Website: home-depot
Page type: account-dashboard
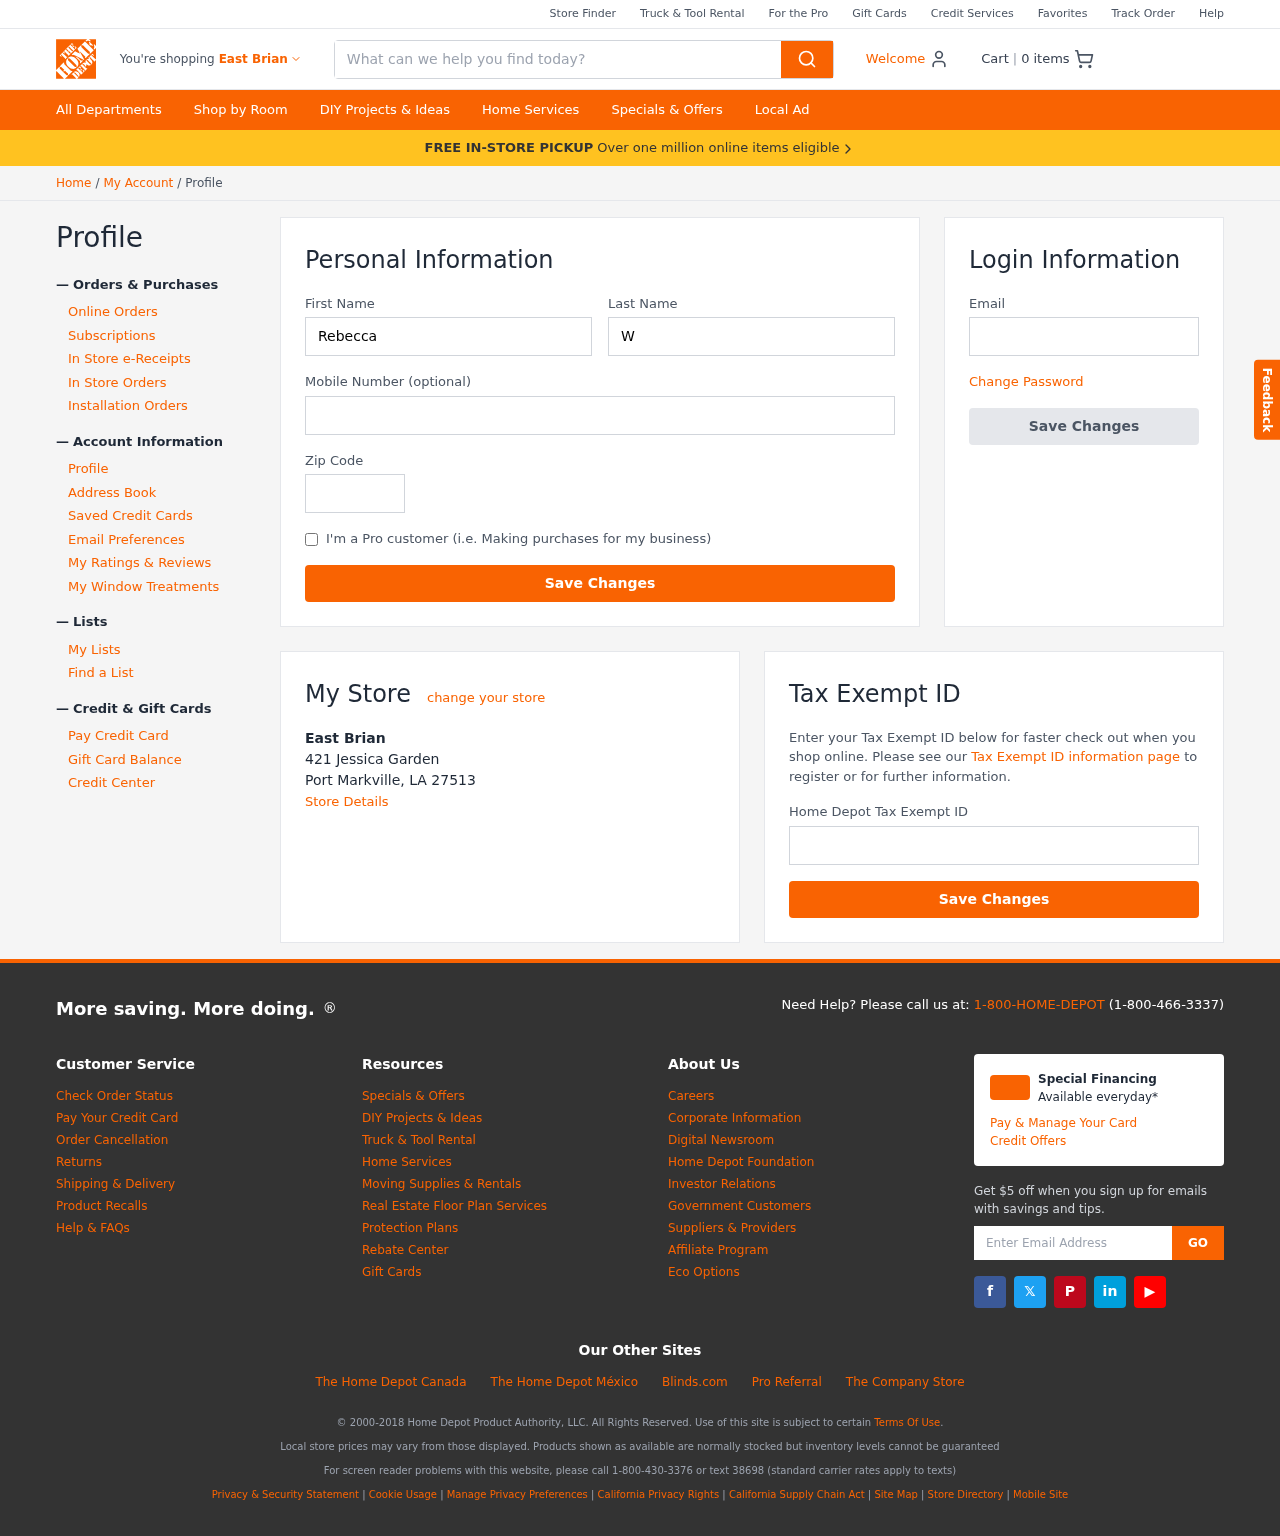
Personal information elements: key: PII_CITY
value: East Brian
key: PII_EMAIL
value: rweiss@hotmail.com
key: PII_FIRSTNAME
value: Rebecca
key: PII_LASTNAME
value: Weiss
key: PII_LOCATION1_CITY_STATE_ZIP
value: Port Markville, LA 27513
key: PII_LOCATION1_NAME
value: East Brian
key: PII_LOCATION1_STREET
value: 421 Jessica Garden
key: PII_PHONE
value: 9218856070
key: PII_POSTCODE
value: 20859
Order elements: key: ORDER_NUM_ITEMS
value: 0
Search elements: key: HEADER_SEARCH
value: What can we help you find today?